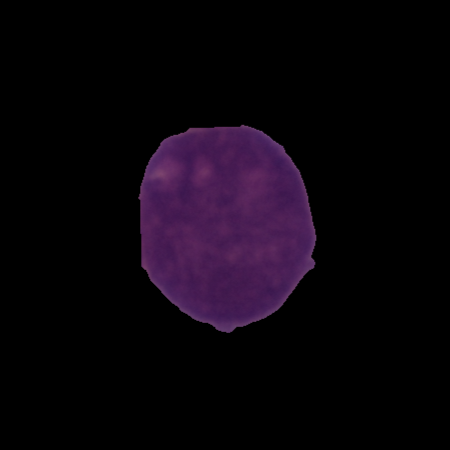
Label: cancer